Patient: sex F, age 33
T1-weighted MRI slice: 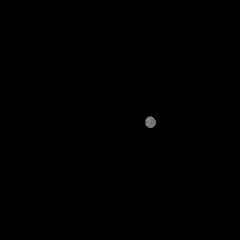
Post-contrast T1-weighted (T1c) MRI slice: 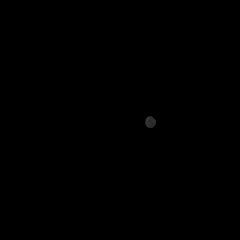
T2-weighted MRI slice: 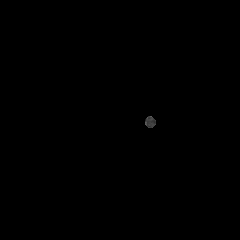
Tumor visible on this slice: no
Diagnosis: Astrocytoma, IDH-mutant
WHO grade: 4